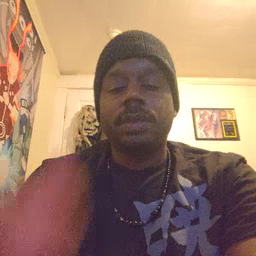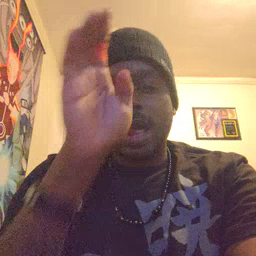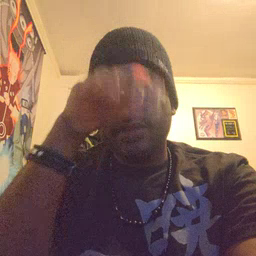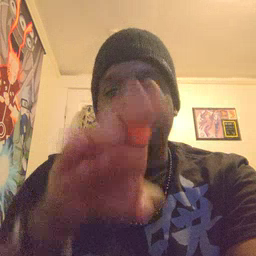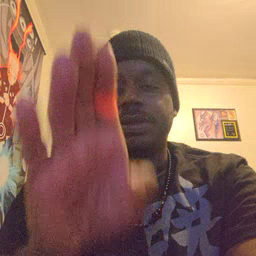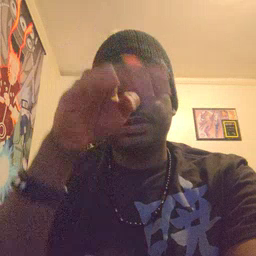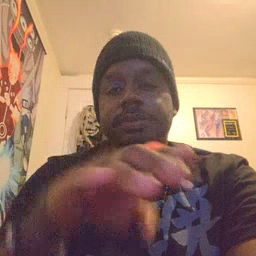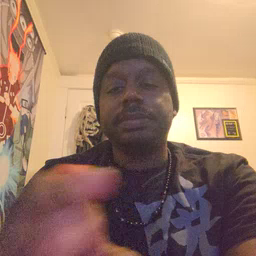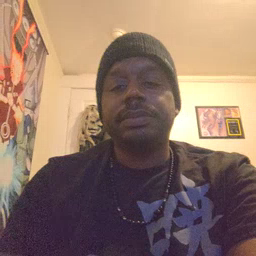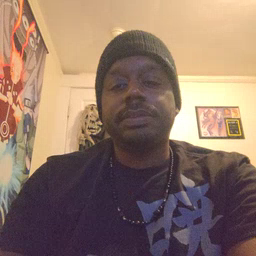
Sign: elephant